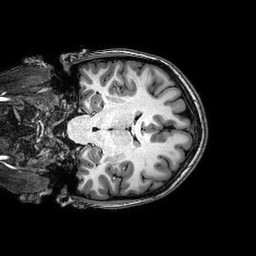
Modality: T1w
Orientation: coronal
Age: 22
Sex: female
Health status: healthy
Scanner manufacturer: philips
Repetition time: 0.008127 s
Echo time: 0.00373 s